Interaction volume radius: 10 \u00c5
Interaction volume height: 45 \u00c5
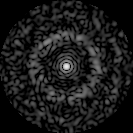
Disorder parameter: 0.8313